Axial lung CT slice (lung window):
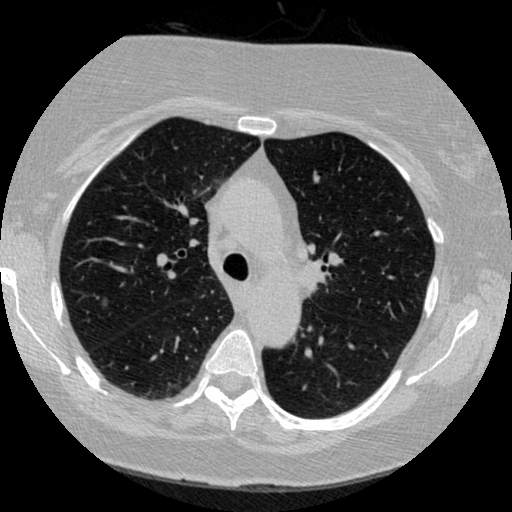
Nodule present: yes
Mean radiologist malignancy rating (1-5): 3.333